Field crop: maize
Growth stage: 2
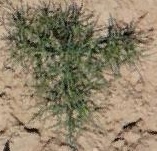
Species: salsola